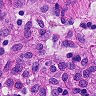
Metastatic tissue present: no